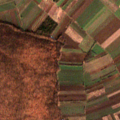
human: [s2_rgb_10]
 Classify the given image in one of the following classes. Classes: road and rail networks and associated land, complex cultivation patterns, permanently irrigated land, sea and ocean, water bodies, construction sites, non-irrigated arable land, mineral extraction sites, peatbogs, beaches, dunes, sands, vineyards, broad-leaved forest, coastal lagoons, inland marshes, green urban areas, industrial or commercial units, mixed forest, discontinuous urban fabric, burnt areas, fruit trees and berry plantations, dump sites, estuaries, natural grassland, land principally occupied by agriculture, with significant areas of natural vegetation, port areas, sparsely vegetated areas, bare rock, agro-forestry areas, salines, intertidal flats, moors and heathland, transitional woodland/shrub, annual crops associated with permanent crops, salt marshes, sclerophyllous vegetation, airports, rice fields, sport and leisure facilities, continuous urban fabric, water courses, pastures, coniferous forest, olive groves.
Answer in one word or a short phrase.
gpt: non-irrigated arable land, broad-leaved forest